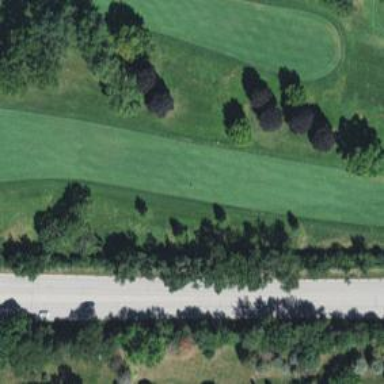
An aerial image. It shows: Grassy area designated as golf fairway.